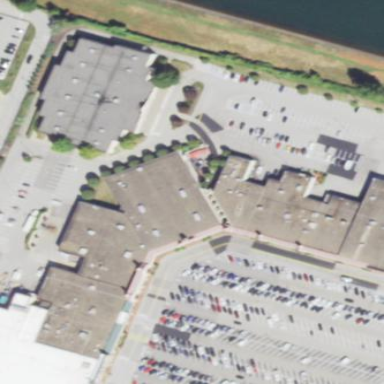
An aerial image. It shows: Retail building that houses department store.